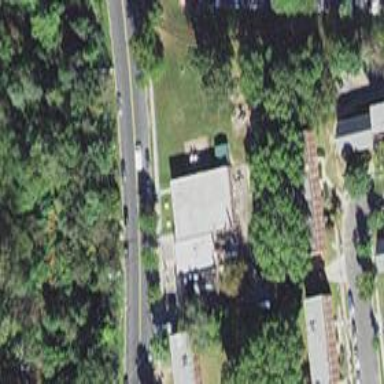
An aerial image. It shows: Kindergarten.